Question: I have been searching the Internet for a solution but not found one, hopefully someone here can help me?
The thing is, I am using MS Visual Studio 2008 and the regional setting is English (United States)
Example, using 1 million: 1,000,000.00
What I need to change this to is European standard, that is 1 million: 1.000.000,00
Perhaps a possibility to change the string format from the US: #,0;(#,0) to the European standard (which I have not found yet)??
Or does anybody have a better solution?
I am using Reporting Services
--EDIT--
'''
MY ANSWER:
'''
OK, for SSRS this is what I did.
Reports -> Properties -> Localization -> Language: es-ES

Now my 1 million looks like this:
1.000.000,00
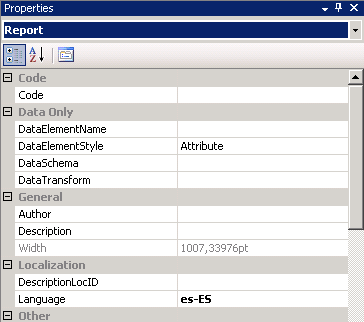
Answer: You can do this using NumberFormatInfo (System.Globalization):
'''
NumberFormatInfo nfi = new NumberFormatInfo();
nfi.NumberDecimalSeparator = ",";
nfi.NumberGroupSeparator = ".";
decimal d = 1000000M;
Console.WriteLine(d.ToString("n", nfi));
'''
For applying these settings to the whole application add this code at the beginning (e.g. in the main() method):
'''
CultureInfo ci = (CultureInfo)Thread.CurrentThread.CurrentCulture.Clone();
ci.NumberFormat = nfi;
Thread.CurrentThread.CurrentCulture = ci;
'''